Field crop: maize
Growth stage: 2
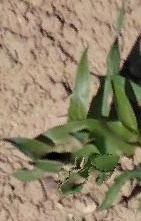
Species: maize